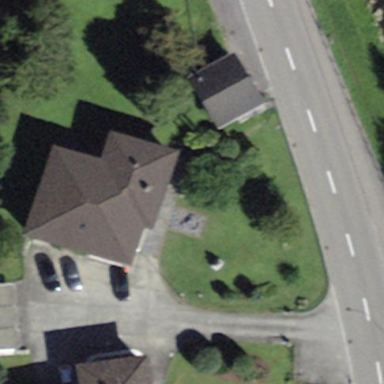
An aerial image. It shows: Detached building.